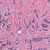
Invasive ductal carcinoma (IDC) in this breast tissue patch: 1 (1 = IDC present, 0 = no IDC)